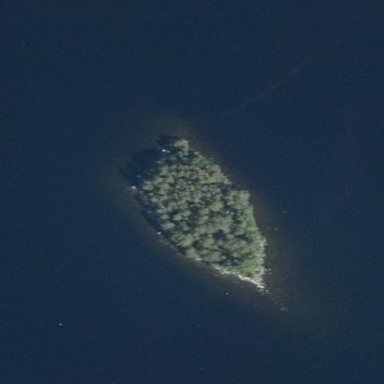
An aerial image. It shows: Islet covered with woodland.